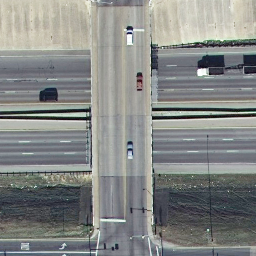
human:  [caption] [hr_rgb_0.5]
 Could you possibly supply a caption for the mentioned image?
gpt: A road go across another two roads vertically with some plants surounded the roads .

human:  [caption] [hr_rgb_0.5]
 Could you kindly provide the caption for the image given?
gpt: A road cross another two roads vertically with some cars on the roads .

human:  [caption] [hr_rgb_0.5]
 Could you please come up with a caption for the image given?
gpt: A road cross another two roads vertically .

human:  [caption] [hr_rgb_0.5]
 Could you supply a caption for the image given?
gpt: A road go across another two roads vertically with some cars on the roads .

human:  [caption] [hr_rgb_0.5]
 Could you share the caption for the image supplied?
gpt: A road cross another two roads with some cars on the roads and surrounded by plants .